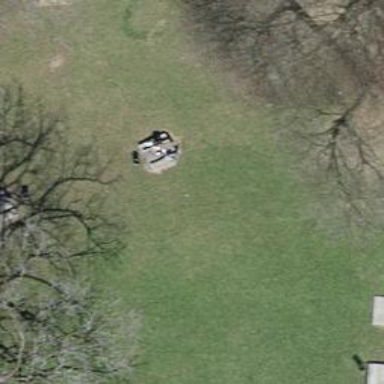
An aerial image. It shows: Picnic table located in leisure land area.